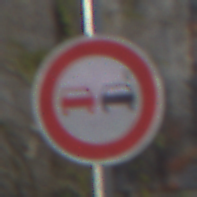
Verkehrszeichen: Ueberholverbot
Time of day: MorningAfternoon
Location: Outdoor (Urban)
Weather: PartlyCloudy
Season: NotSpecified
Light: Natural